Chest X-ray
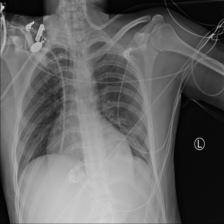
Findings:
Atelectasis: negative
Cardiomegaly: positive
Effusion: positive
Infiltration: negative
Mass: negative
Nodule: negative
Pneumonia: negative
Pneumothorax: negative
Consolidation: negative
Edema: negative
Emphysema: negative
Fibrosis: negative
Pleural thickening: negative
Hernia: negative